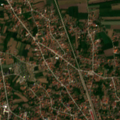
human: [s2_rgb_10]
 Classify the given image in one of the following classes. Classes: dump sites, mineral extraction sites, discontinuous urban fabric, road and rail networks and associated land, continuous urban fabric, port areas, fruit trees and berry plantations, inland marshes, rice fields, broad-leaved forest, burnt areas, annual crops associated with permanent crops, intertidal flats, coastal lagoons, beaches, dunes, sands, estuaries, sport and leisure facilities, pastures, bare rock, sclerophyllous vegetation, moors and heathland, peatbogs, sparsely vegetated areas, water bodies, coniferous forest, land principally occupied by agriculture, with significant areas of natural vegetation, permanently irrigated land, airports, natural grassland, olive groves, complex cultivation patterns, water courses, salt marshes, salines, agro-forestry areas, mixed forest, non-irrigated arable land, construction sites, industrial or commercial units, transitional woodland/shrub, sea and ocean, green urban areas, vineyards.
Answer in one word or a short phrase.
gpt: discontinuous urban fabric, non-irrigated arable land, complex cultivation patterns, land principally occupied by agriculture, with significant areas of natural vegetation